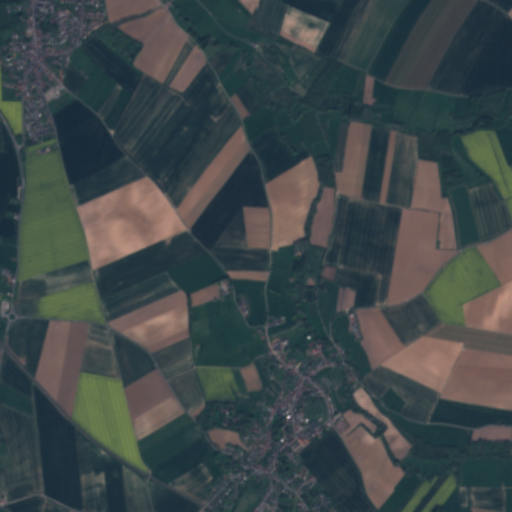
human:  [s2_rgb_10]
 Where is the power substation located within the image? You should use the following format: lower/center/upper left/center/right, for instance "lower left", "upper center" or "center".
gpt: The power substation is located in the upper left of the image.
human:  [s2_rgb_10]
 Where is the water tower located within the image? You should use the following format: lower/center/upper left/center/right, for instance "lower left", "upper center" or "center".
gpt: The water tower is located in the upper left of the image.
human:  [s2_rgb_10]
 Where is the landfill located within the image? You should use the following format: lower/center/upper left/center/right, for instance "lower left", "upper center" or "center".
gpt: There is no landfill in the image.